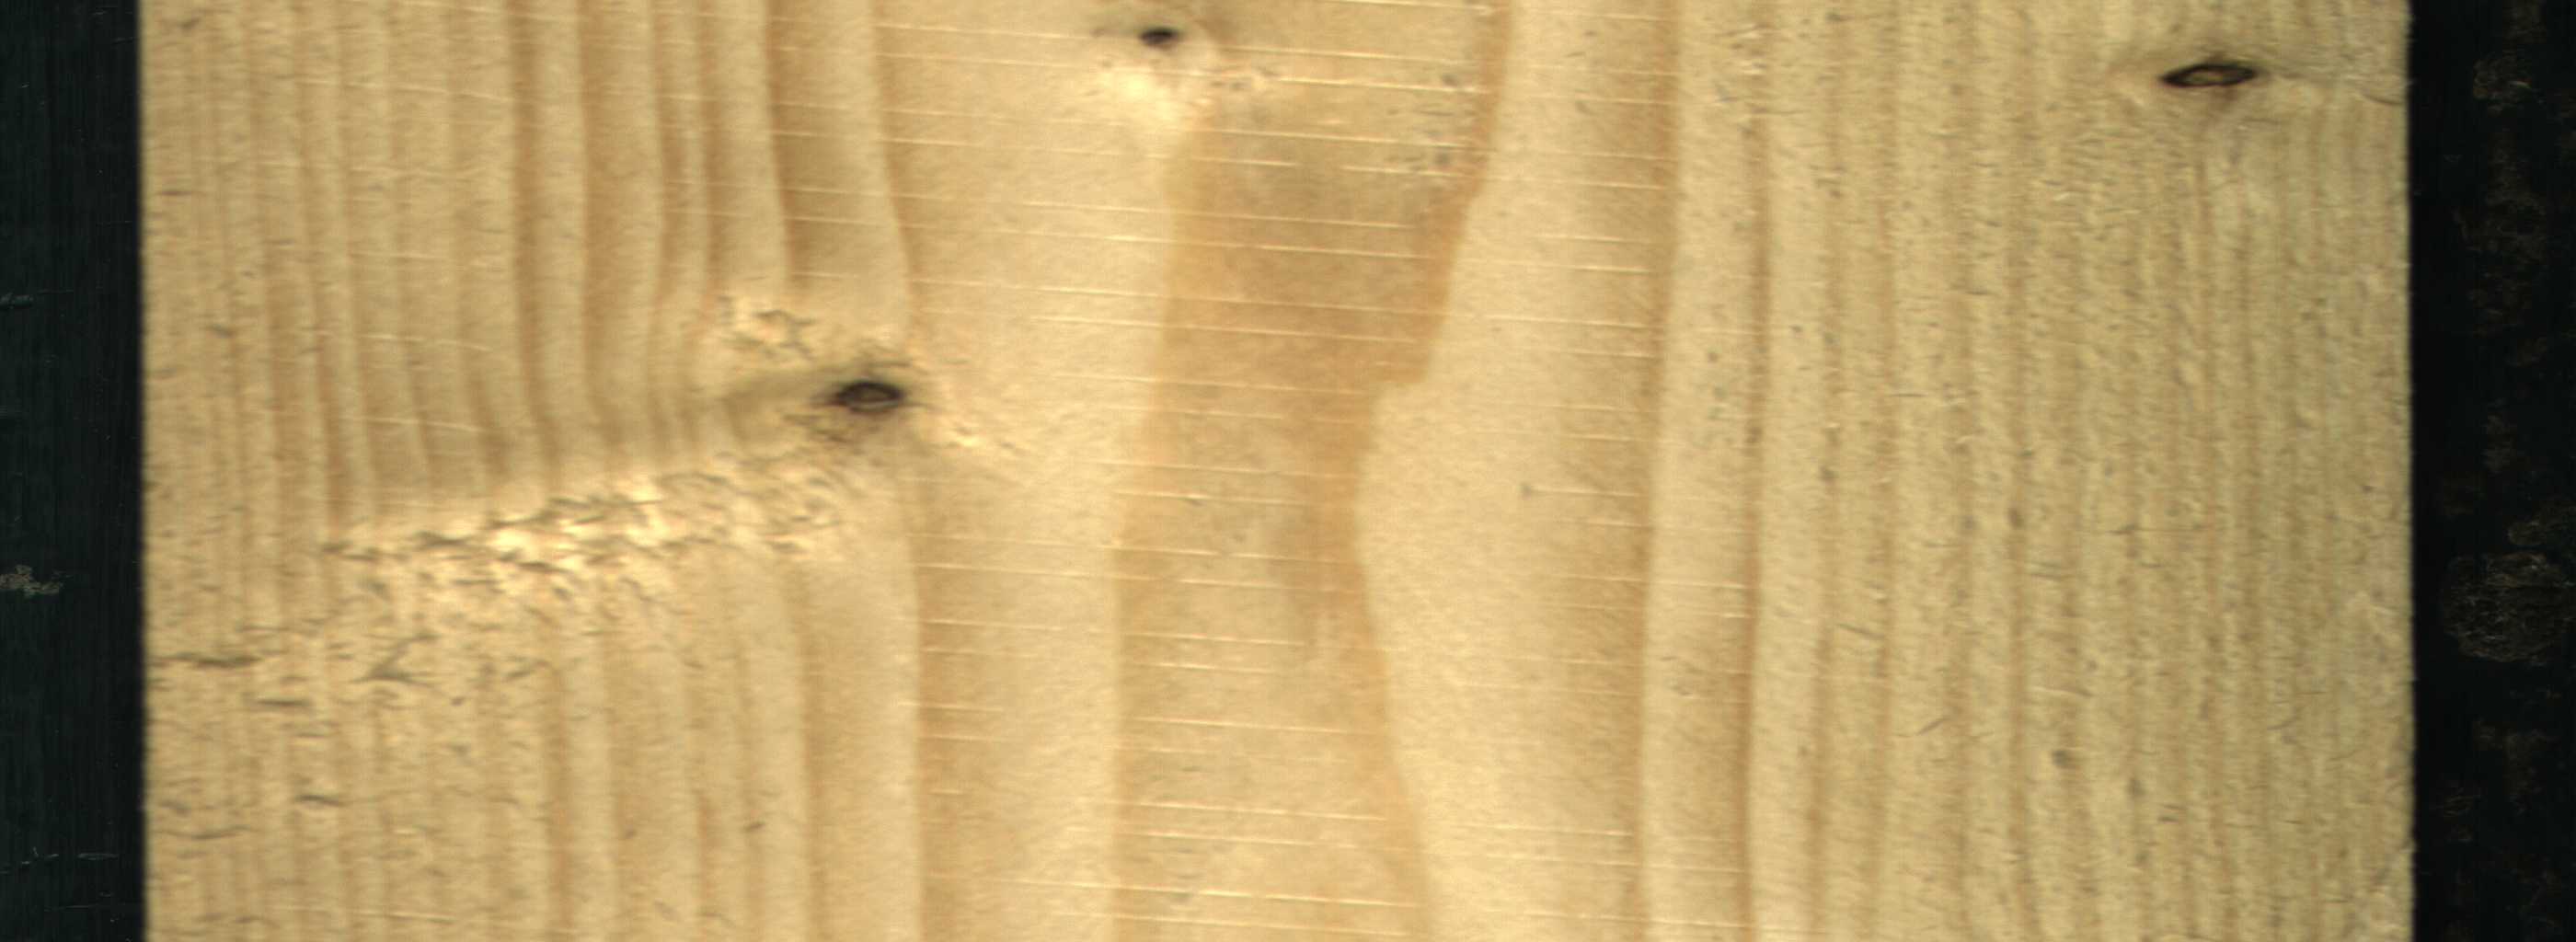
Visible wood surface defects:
Dead_Knot
Dead_Knot
Dead_Knot